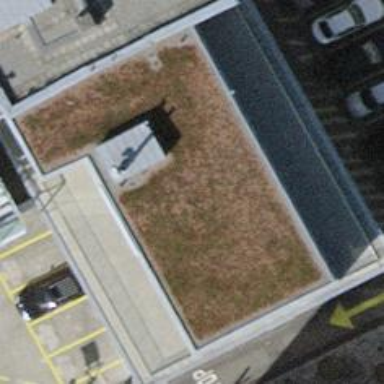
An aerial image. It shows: Commercial building with flat roof.